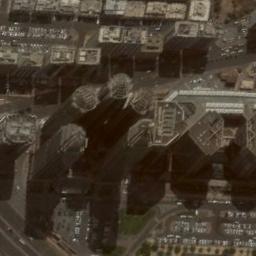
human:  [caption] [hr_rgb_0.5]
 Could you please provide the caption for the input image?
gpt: The commercial area is consist of many tall buildings .

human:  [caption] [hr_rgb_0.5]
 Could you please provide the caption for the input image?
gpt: A commercial area with lots of high-rise buildings is surrounded by some roads and a parking lot is next to the commercial area .

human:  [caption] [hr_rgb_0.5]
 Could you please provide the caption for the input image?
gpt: In a business district there are several tall buildings of different shapes and several roads with many cars  There are many cars in the open space beside the road .

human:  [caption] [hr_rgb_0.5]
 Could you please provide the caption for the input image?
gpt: There are three trees in the picture .

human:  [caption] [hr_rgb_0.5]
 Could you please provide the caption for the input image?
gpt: There are some skyscrapers on a commercial area .